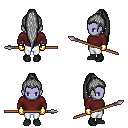
a pixel art fantasy rpg character, female body template, dark elf, purple skin, maroon long-sleeve shirt, white pants, gray extra-long topknot hairstyle, gold gloves, black shoes, spear, four views (front, back, left, right), 2x2 character sprite sheet, small pixel art, hard edges, no anti-aliasing